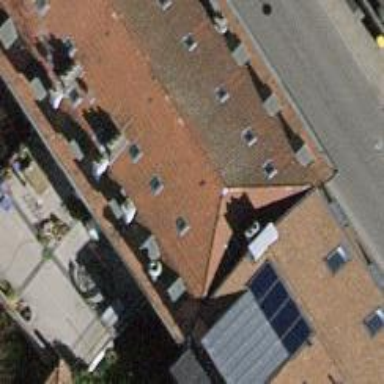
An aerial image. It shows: Restaurant.